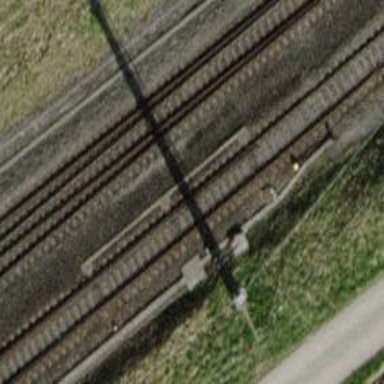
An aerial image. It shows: Railway switch.